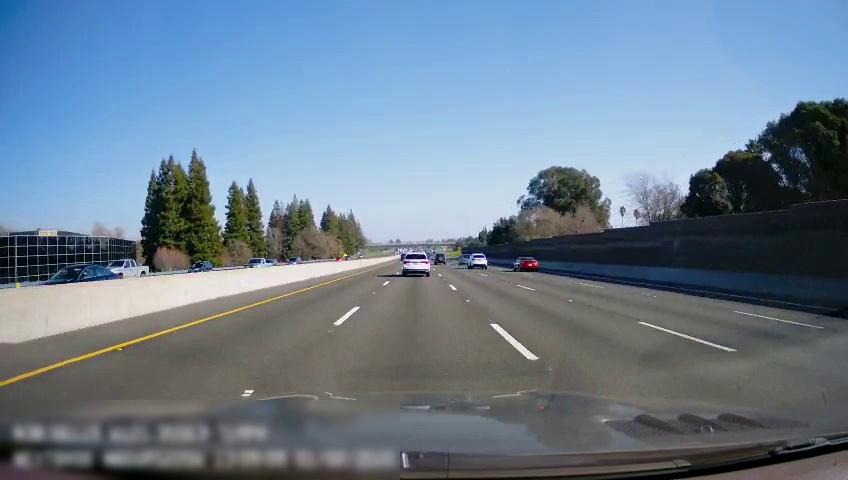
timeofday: Day
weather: Sunny
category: Drivable Space
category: Vehicles | Truck
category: Vehicles | Car
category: Vehicles | SUV
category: Vehicles | Truck
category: Vehicles | SUV
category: Vehicles | Car
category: Vehicles | SUV
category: Vehicles | SUV
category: Vehicles | SUV
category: Vehicles | Car
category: Lanes | Alternate Lane
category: Lanes | Current Lane
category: Lanes | Current Lane
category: Lanes | Alternate Lane
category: Lanes | Alternate Lane
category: Lanes | Alternate Lane